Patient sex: M
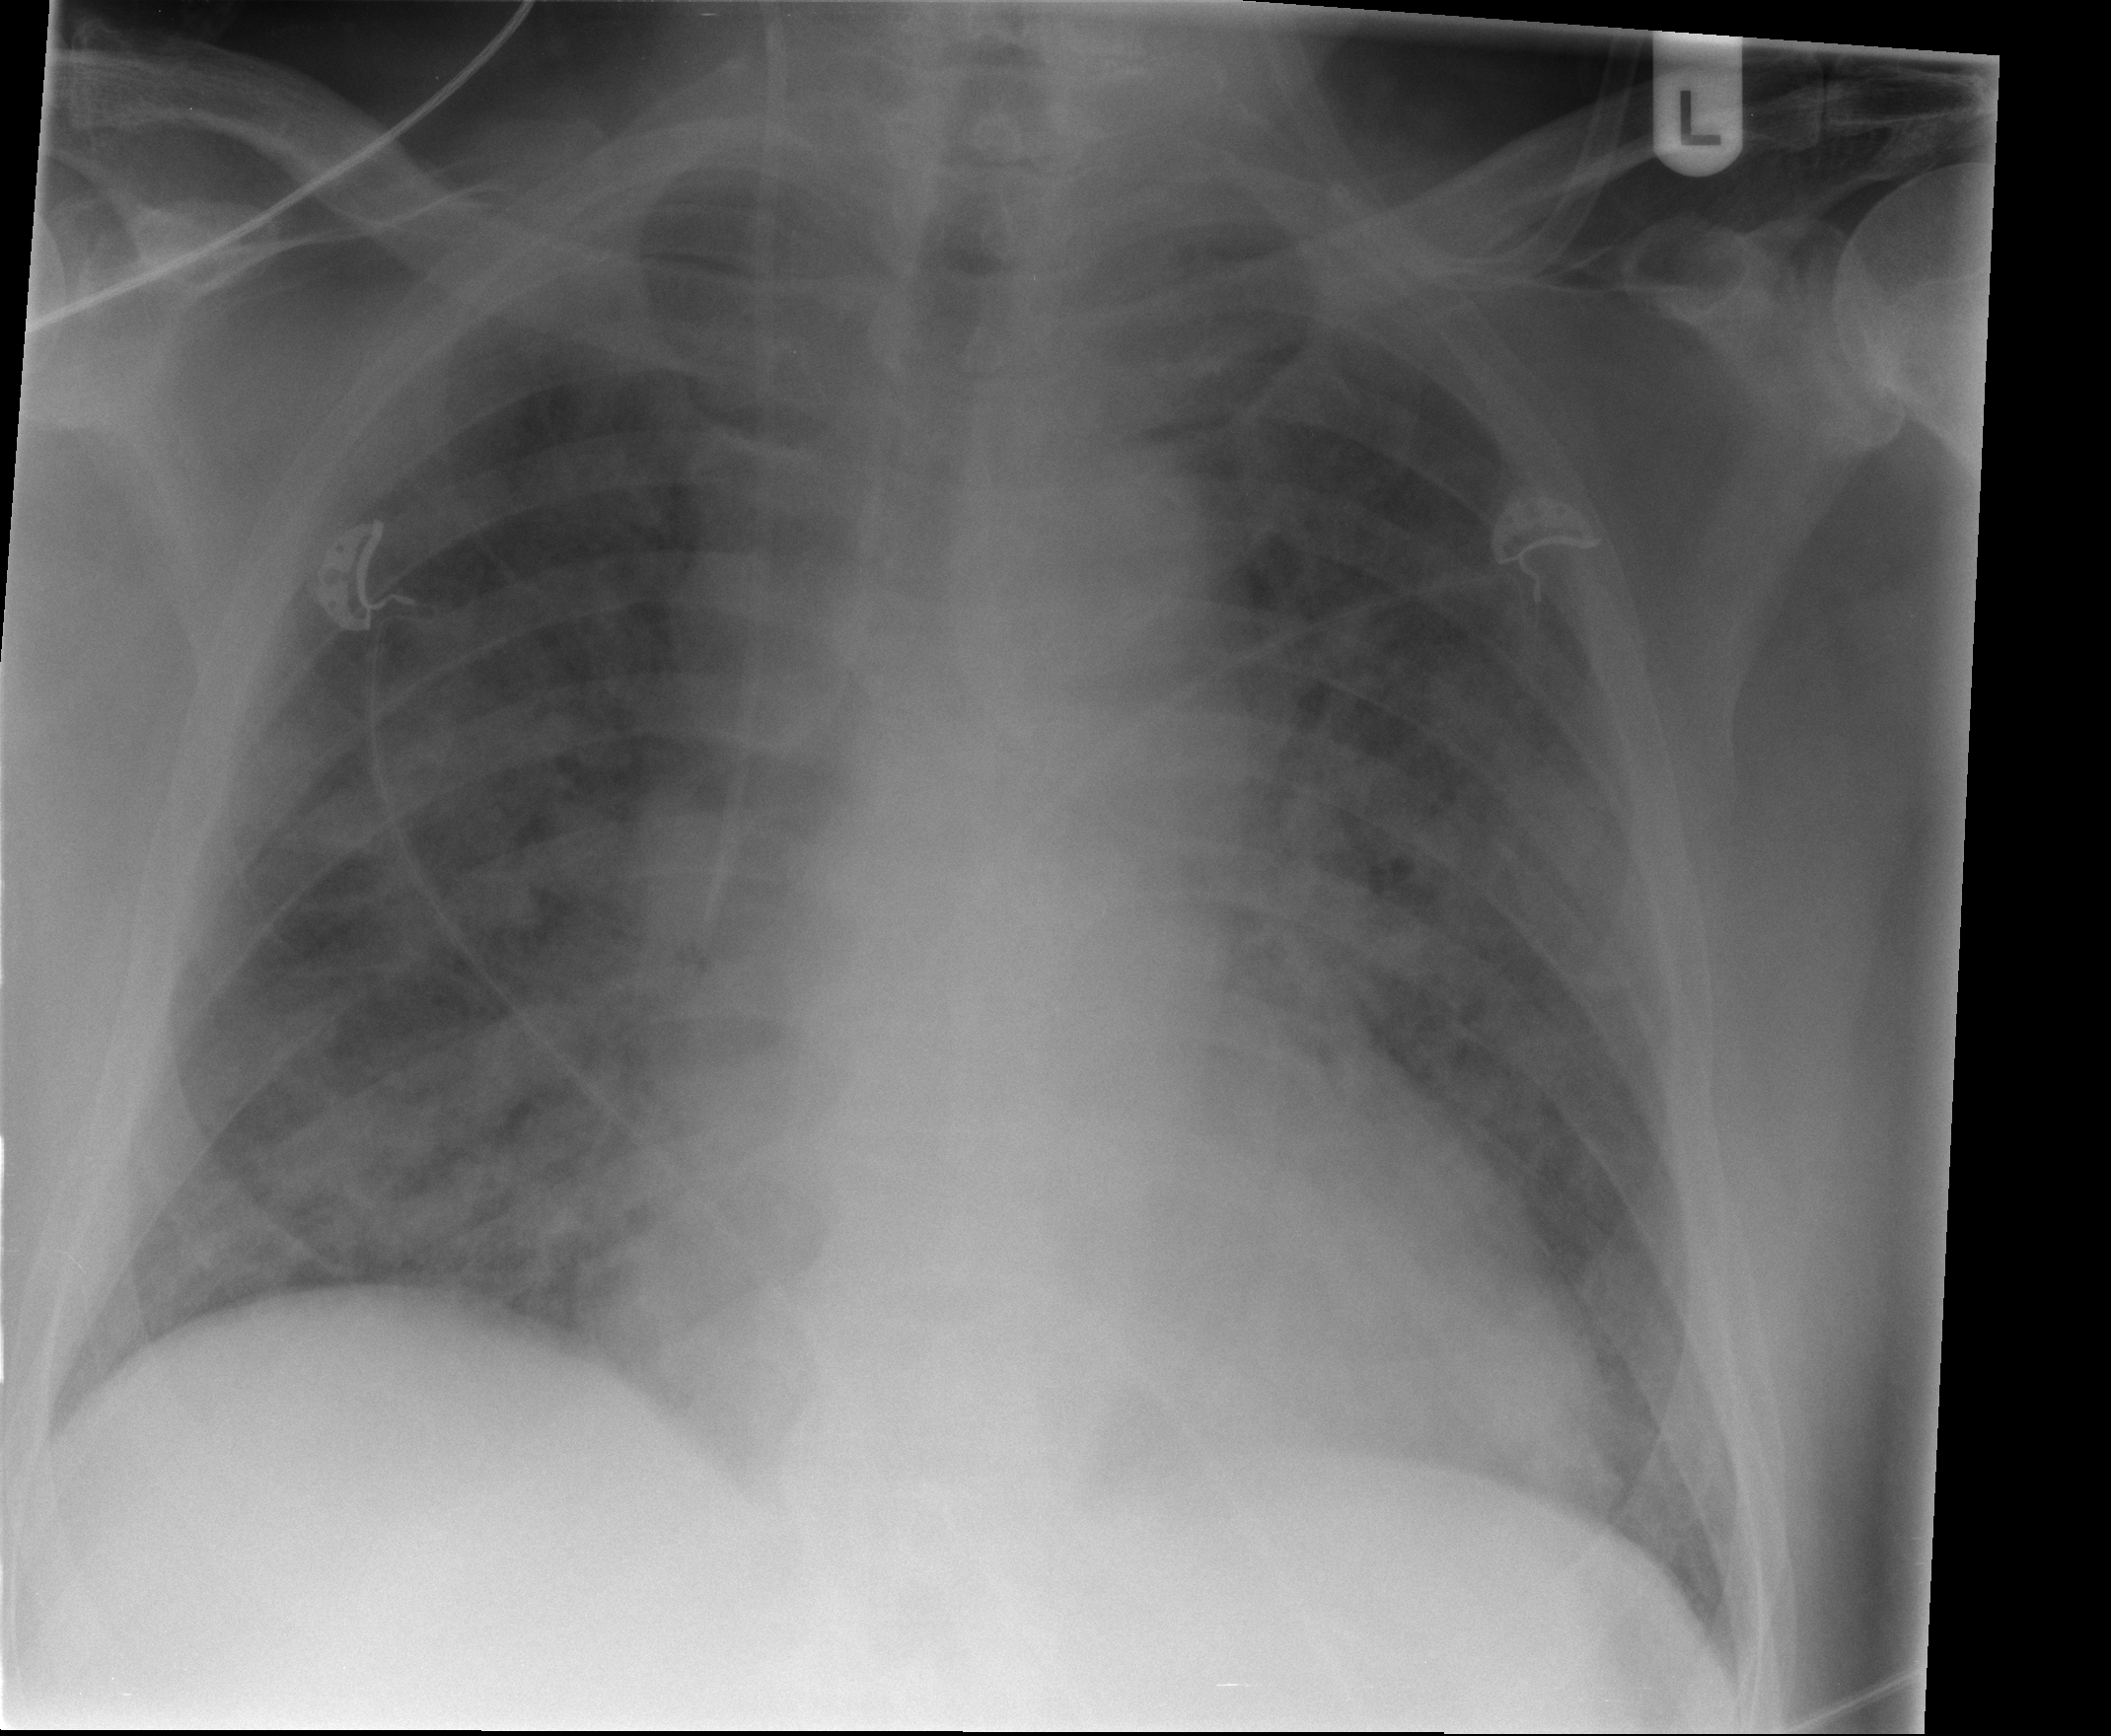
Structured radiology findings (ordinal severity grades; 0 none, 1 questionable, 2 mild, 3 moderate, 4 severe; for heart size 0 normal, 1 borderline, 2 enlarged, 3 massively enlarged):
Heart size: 0
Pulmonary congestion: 0
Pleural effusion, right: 0
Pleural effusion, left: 0
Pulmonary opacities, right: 3
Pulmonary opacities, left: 3
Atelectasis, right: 0
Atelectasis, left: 0